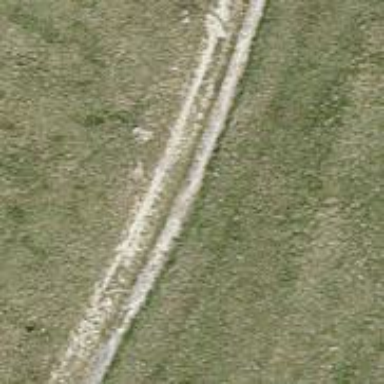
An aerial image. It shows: Unpaved track with grade3 track type.